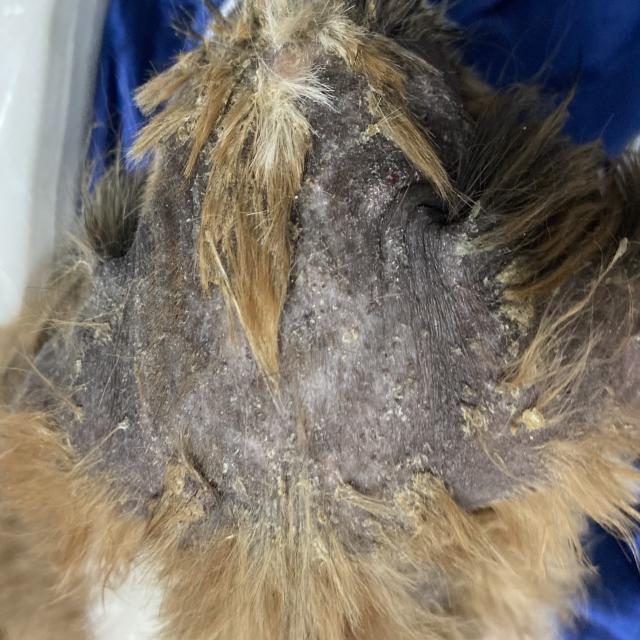
Canine demodicosis (Demodex mange) — caused by Demodex canis mites. Presents with alopecia, follicular papules, pustules, and comedones. Often localized on face and forelimbs.